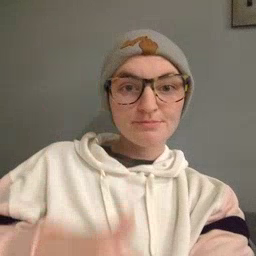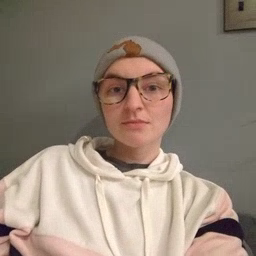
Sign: listen